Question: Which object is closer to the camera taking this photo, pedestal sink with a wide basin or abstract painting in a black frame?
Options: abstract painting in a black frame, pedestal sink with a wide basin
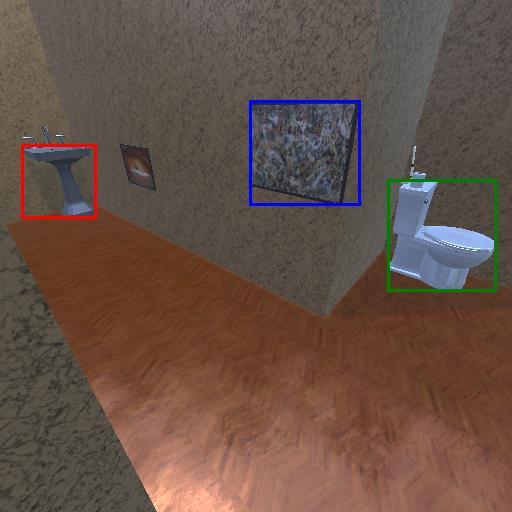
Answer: abstract painting in a black frame